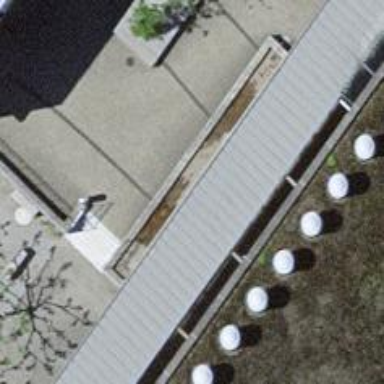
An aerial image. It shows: View of roof of building.